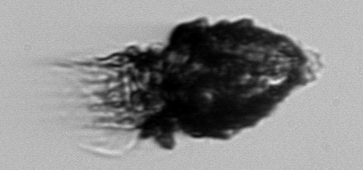
Label: Stenosemella_pacifica